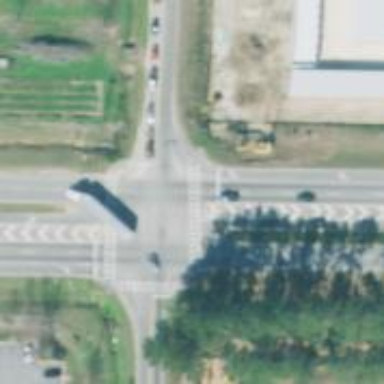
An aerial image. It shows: Solid stop line on the road.